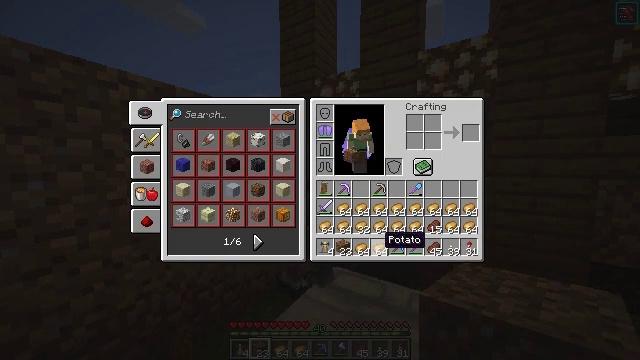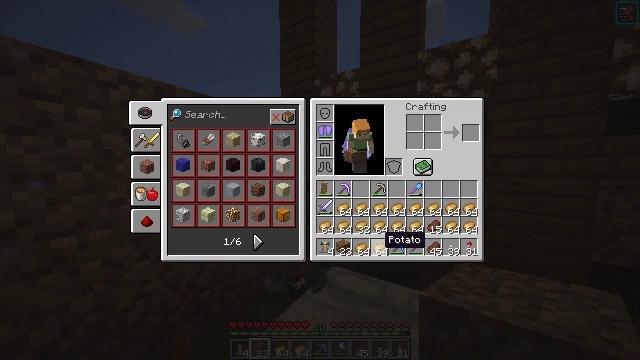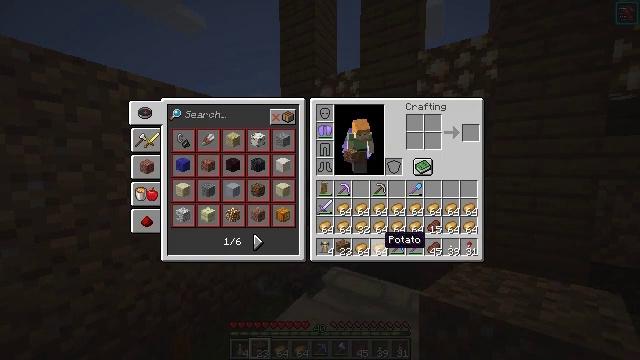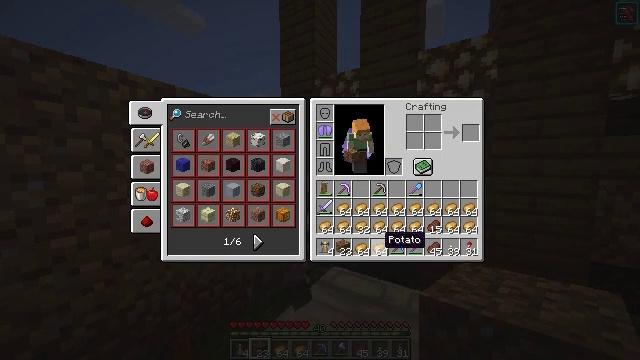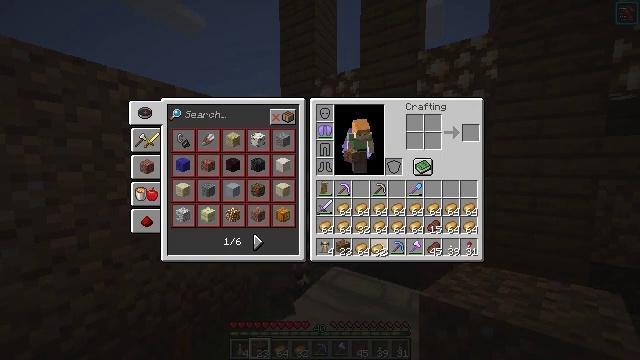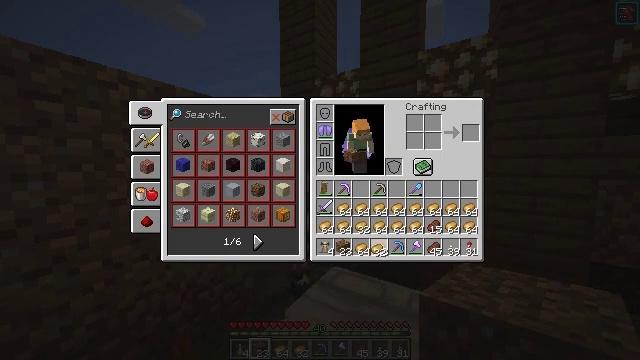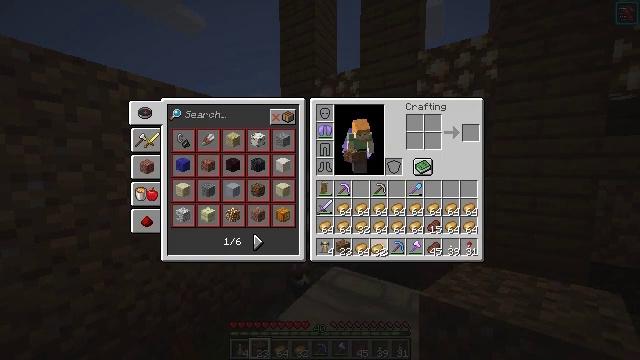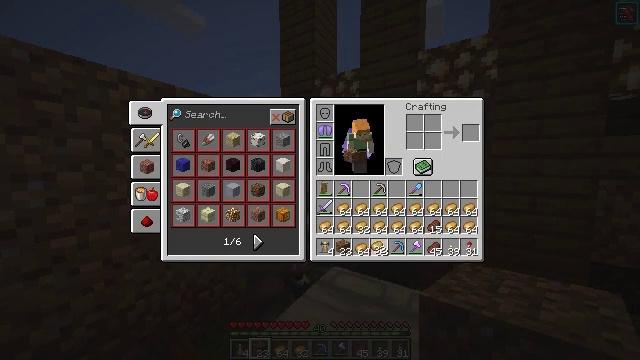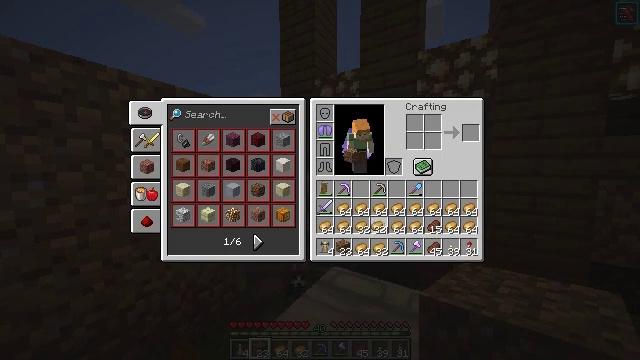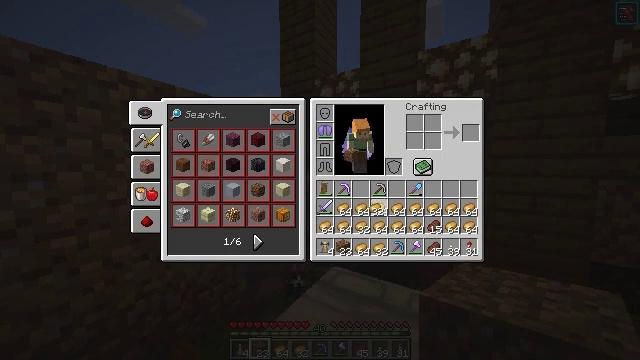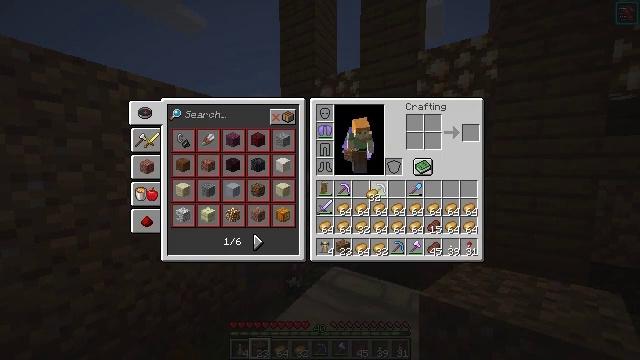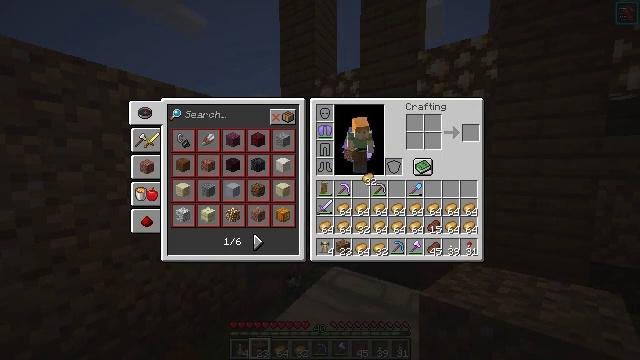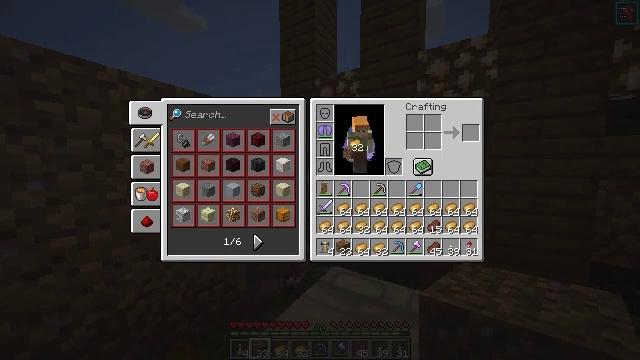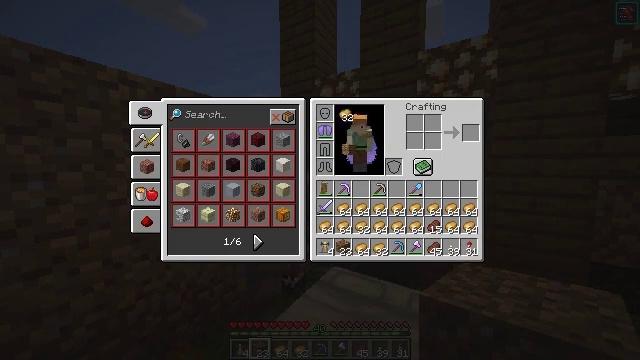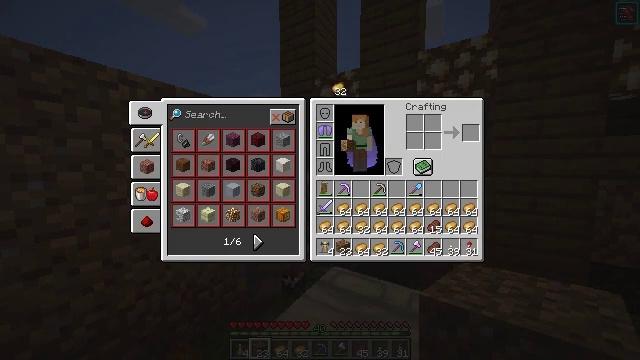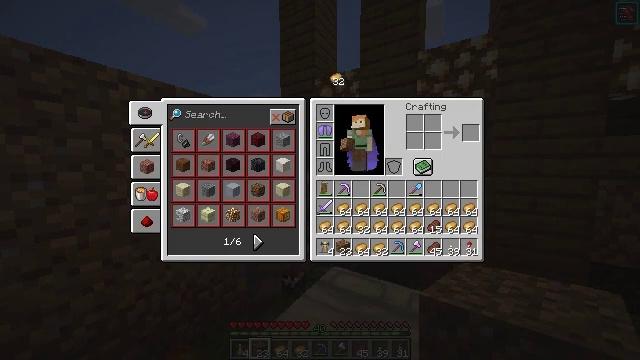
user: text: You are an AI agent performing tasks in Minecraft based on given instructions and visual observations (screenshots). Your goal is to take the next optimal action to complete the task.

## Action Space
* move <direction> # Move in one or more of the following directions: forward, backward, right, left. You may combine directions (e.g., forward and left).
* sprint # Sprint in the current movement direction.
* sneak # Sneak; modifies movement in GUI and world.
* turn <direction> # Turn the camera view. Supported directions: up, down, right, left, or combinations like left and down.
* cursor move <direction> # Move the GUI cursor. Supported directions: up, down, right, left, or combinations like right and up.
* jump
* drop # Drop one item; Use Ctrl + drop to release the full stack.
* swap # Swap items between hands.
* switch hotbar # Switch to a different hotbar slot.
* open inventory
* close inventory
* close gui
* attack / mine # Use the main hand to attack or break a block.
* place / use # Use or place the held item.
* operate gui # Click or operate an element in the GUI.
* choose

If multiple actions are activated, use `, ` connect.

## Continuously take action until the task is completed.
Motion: motion action
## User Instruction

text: Remove a potato from the inventory.
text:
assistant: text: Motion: no_op
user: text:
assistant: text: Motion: no_op
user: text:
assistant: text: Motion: no_op
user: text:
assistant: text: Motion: choose
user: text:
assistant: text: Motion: choose
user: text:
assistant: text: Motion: no_op
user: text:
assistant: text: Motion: no_op
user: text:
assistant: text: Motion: cursor move up
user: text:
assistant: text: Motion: cursor move up
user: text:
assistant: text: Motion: cursor move up
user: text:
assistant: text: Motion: cursor move up
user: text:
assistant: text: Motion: cursor move left and up
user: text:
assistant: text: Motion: cursor move left and up
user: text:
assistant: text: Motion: cursor move up
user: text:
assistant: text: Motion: cursor move up
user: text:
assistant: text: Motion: no_op
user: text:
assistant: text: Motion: no_op
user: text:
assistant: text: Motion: no_op
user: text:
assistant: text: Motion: no_op
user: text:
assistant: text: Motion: no_op
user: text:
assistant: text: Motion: no_op
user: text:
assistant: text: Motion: no_op
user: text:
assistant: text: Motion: no_op
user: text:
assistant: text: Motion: operate gui
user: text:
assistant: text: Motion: operate gui
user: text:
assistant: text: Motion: operate gui
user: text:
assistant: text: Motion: no_op
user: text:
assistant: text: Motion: no_op
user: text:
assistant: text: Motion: no_op
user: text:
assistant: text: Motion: close inventory